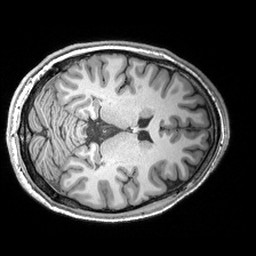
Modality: T1w
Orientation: axial
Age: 25
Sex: male
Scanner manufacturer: siemens
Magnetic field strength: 3 T
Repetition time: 2.53 s
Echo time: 0.00299 s